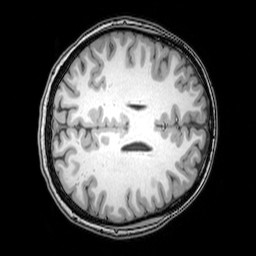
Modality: T1w
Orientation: axial
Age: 25
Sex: female
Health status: healthy
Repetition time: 0.081 s
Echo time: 0.037 s